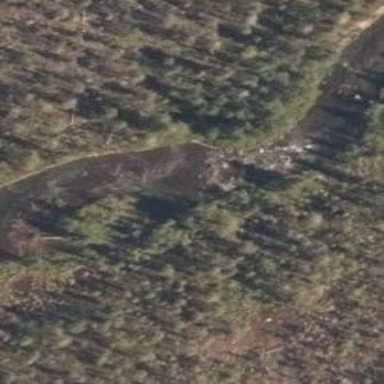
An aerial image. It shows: Rapids in the waterway.